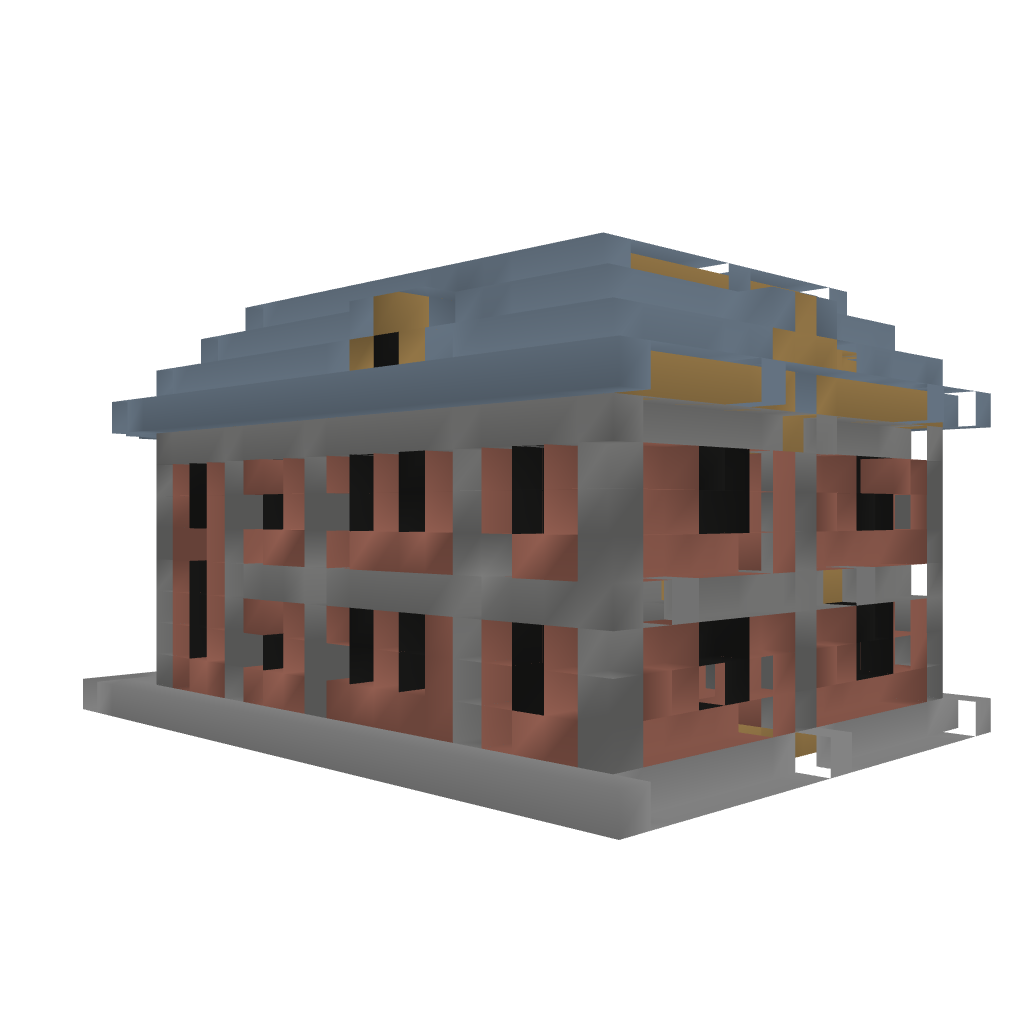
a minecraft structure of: House #1 By JJcash